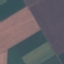
Land use / land cover: AnnualCrop